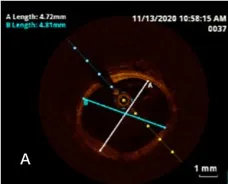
Optical coherence tomography (OCT) imaging revealed normal intimal.
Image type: ophthalmic_imaging (oct)